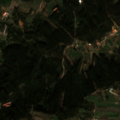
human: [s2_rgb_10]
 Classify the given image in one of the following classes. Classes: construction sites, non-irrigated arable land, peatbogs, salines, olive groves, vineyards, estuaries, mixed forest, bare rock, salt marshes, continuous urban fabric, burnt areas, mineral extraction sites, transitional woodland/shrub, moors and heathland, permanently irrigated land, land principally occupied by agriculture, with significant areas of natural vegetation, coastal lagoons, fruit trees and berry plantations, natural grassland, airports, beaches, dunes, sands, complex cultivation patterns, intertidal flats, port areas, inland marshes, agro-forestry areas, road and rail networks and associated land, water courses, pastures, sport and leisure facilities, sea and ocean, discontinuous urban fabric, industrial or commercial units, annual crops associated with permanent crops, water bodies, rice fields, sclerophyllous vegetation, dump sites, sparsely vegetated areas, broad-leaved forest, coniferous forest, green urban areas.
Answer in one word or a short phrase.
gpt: olive groves, complex cultivation patterns, mixed forest, sclerophyllous vegetation